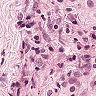
Metastatic tissue present: yes